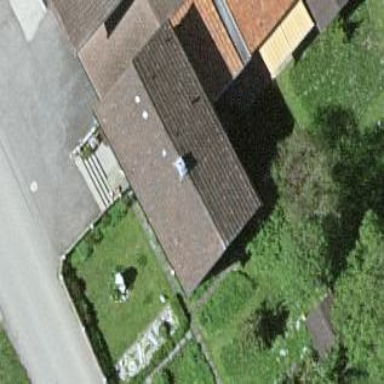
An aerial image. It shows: Detached building.